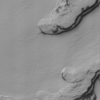
Label: not_dusty